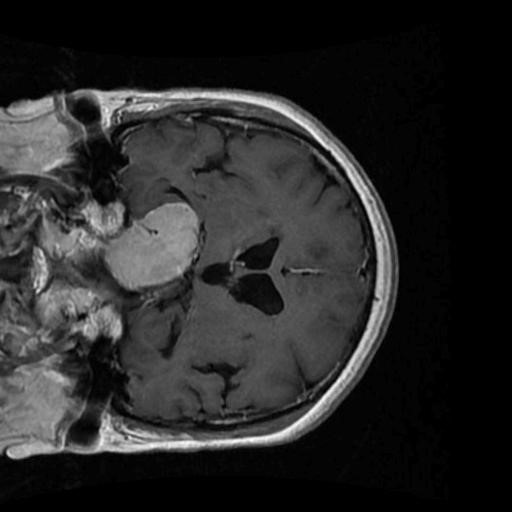
Label: brain_menin